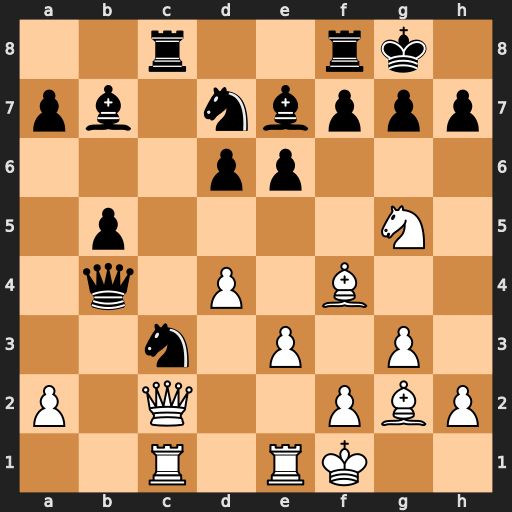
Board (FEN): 2r2rk1/pb1nbppp/3pp3/1p4N1/1q1P1B2/2n1P1P1/P1Q2PBP/2R1RK2
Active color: w
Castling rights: -
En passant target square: -
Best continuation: Qxh7#